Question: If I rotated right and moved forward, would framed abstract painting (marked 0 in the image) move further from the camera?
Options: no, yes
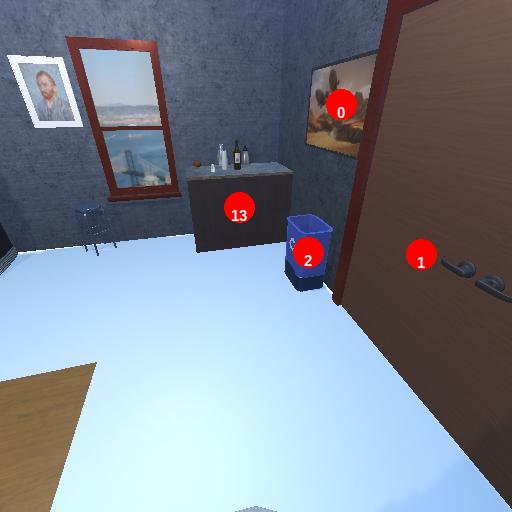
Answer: no